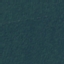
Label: Forest